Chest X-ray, PA view. Patient: 33 years old, sex F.
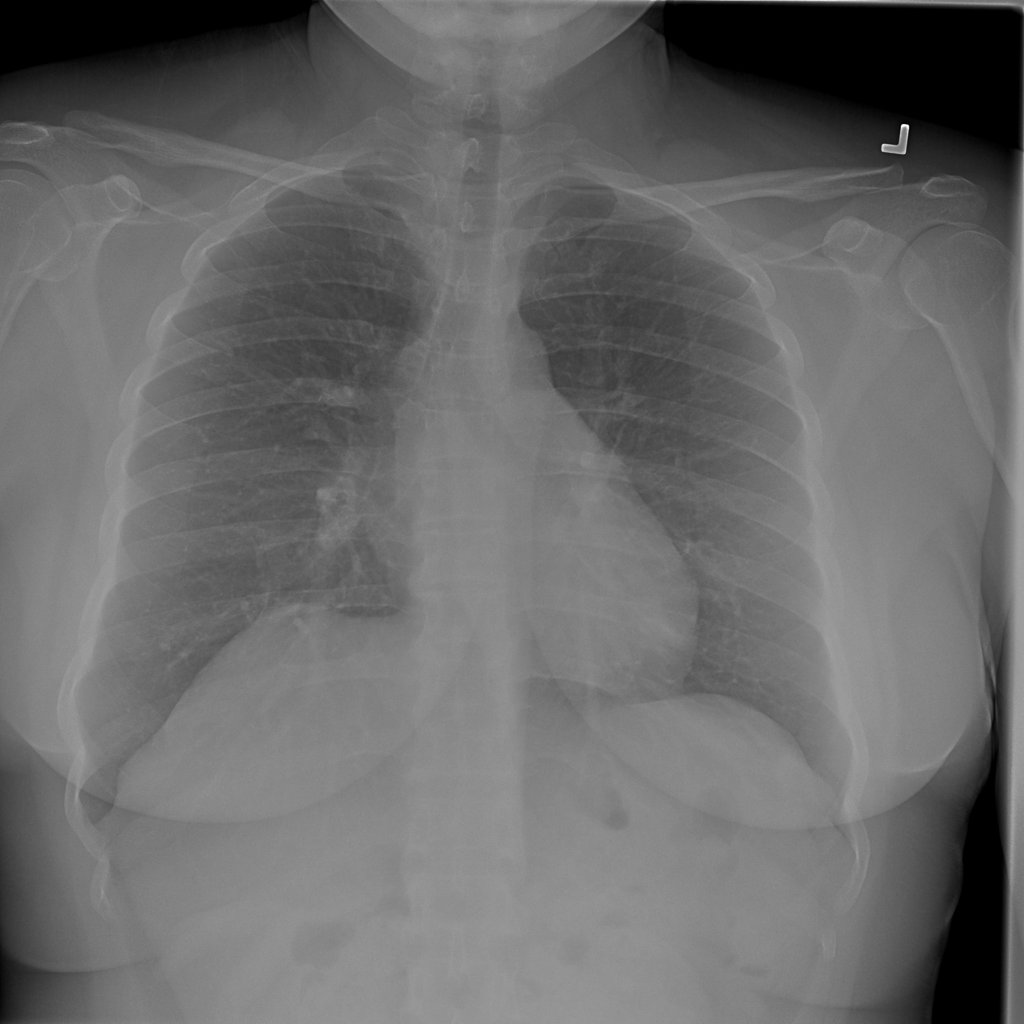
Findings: No Finding